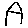
Label: house